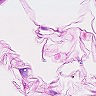
Metastatic tissue present: no